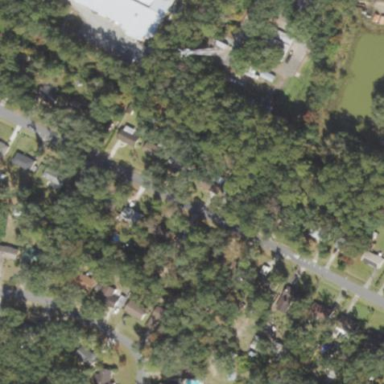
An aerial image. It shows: Residential area consisting of single-family homes.